This time-frequency spectrogram was computed from a bearing vibration snapshot; brighter regions carry more energy. Diagnose the bearing from this image, choosing from: normal, inner_race, outer_race, ball.
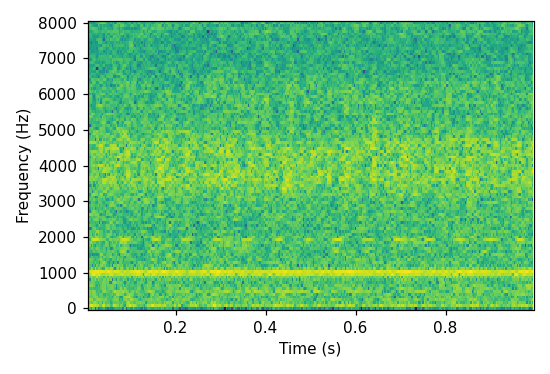
Answer: normal